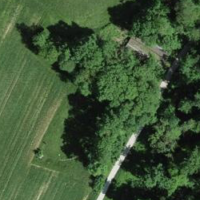
EUNIS habitat code: 41
Species observed at this site:
Buteo buteo